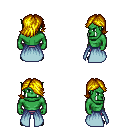
a pixel art fantasy rpg character, male body template, orc, green skin, overskirt, magenta pants, blonde swoop hairstyle, black shoes, four views (front, back, left, right), 2x2 character sprite sheet, small pixel art, hard edges, no anti-aliasing